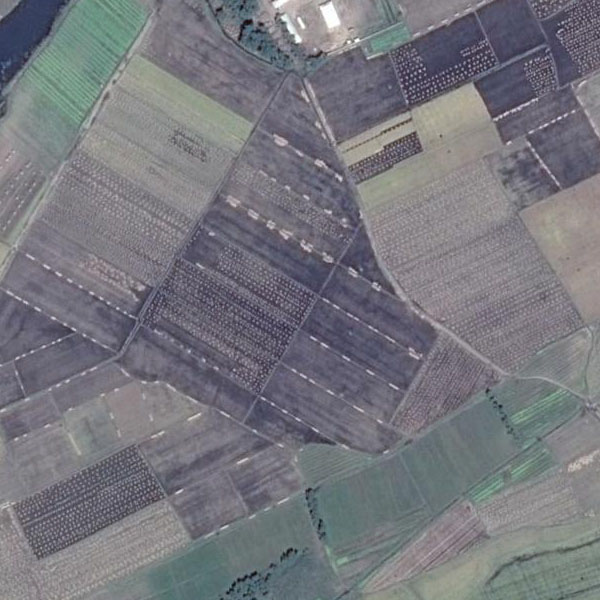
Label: Farmland